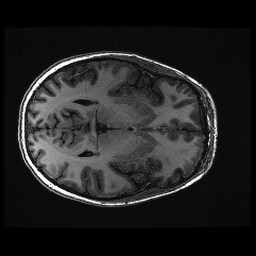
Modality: T1w
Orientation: axial
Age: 21
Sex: female
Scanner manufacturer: ge
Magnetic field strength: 3 T
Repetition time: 0.008848 s
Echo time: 0.003544 s